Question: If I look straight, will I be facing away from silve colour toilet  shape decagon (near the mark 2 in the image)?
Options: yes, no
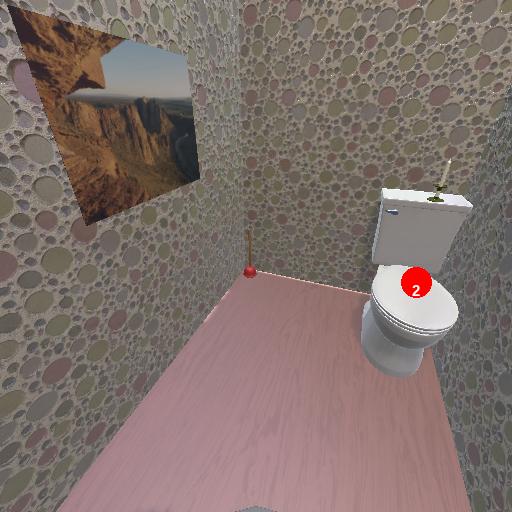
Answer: yes